Question: I try to make listview to scroll to position , i have tried all possible functions but all not work
for more explanation of code
firstly : i put markers on map then call list adapter
secondly L if user click marker on map the list view should show the selected position as marker clicked
'''
private void Putting_places_on_Map(final List<PlaceModel> Places) {
// TODO Auto-generated method stub
for (int i = 0; i < Places.size(); i++) {
LatLng place_loc = new LatLng(Double.parseDouble(Places.get(i)
.getLatitude()), Double.parseDouble(Places.get(i)
.getLongitude()));
map.addMarker(new MarkerOptions().position(place_loc).icon(
BitmapDescriptorFactory
.fromResource(R.drawable.glossygreencirclemarker)));
}
// when marker clicked
map.setOnMarkerClickListener(new OnMarkerClickListener() {
@Override
public boolean onMarkerClick(Marker marker) {
// TODO Auto-generated method stub
LatLng PlaceLocation = marker.getPosition();
int selected_marker=-1;
for (int i = 0; i < Places.size(); i++) {
if (PlaceLocation.latitude == Double.parseDouble(Places
.get(i).getLatitude())
&& PlaceLocation.longitude == Double
.parseDouble(Places.get(i).getLongitude())) {
selected_marker=i;
}
}
Update_List_Places(Places, selected_marker);
return false;
}
});
}
private void Update_List_Places(List<PlaceModel> Places,
int selected_marker_position) {
// TODO Auto-generated method stub
list_places_returned = true;
ListPlacesNearbyAdapter placesNearbyAdapter = new ListPlacesNearbyAdapter(
(ArrayList<PlaceModel>) Places, activity,
selected_marker_position);
placesNearbyAdapter.notifyDataSetChanged();
if(selected_marker_position != -1){
//listview_nearby_locations.setSelection(selected_marker_position);
//listview_nearby_locations.smoothScrollToPosition(selected_marker_position);
//listview_nearby_locations.setSelectionFromTop(selected_marker_position, 100);
int y= selected_marker_position*40;
listview_nearby_locations.scrollTo(0,y);
}
listview_nearby_locations.setAdapter(placesNearbyAdapter);
}
'''
see this pic

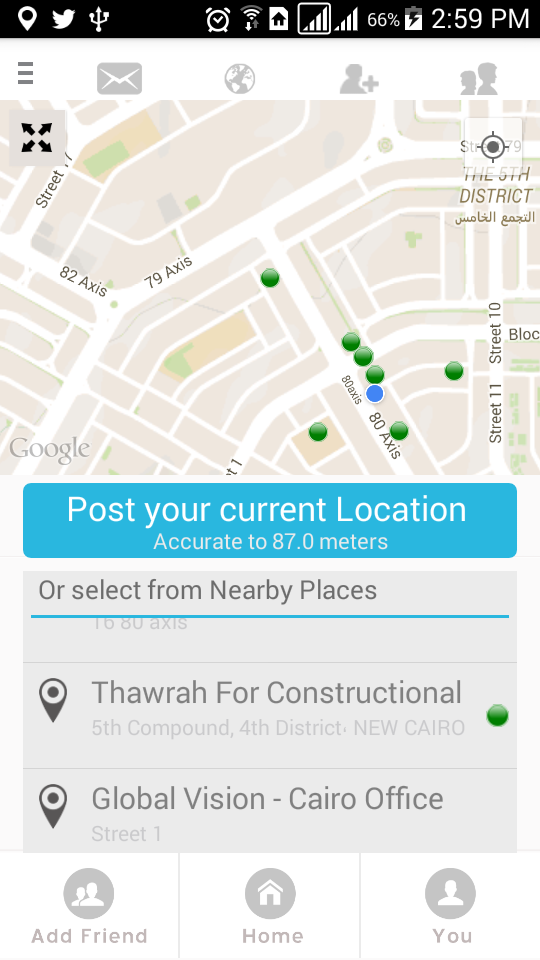
Answer: Try this:
'''
listview_nearby_locations.setSelection(9);
'''